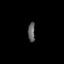
Tissue: lung
Cell type: Epithelial cells
Senescence score: 0.1092
Nuclear area (px): 140
Mean DAPI intensity: 91.85